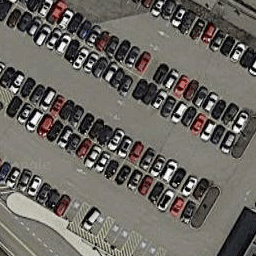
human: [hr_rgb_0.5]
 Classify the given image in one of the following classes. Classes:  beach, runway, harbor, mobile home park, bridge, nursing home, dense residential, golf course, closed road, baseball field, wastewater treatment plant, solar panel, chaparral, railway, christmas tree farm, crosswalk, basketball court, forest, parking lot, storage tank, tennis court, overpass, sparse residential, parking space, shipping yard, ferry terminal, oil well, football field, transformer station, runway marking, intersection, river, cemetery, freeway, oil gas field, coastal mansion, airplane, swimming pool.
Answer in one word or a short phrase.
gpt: parking lot